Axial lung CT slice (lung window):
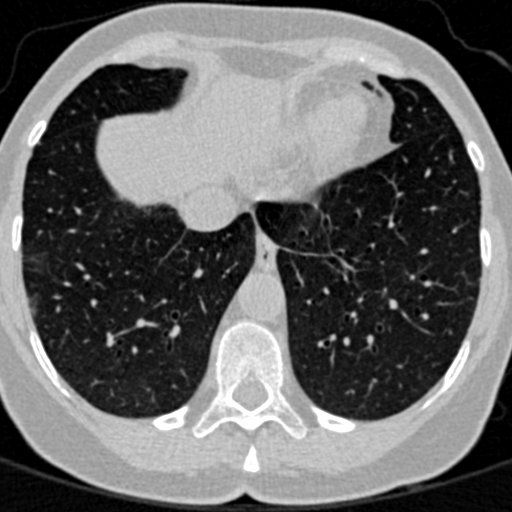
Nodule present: no